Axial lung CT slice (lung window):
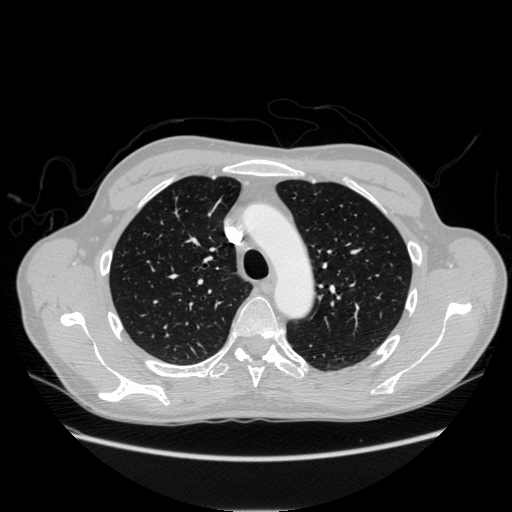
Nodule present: no